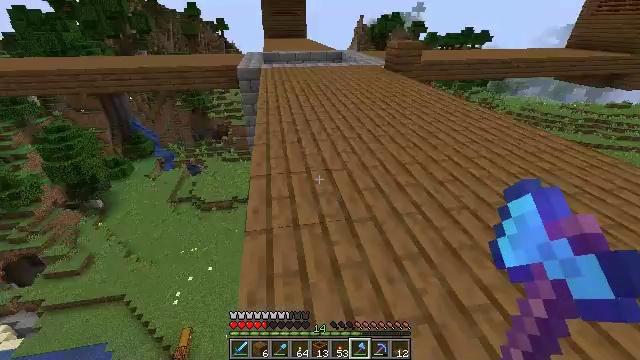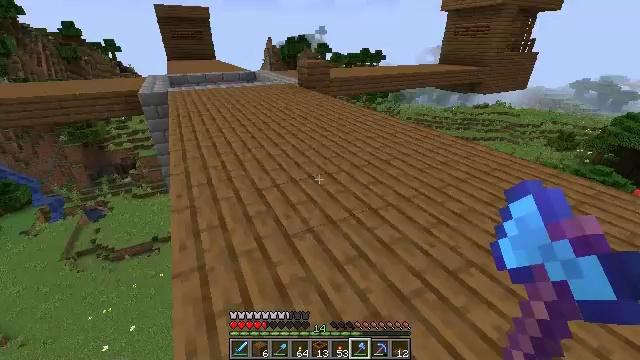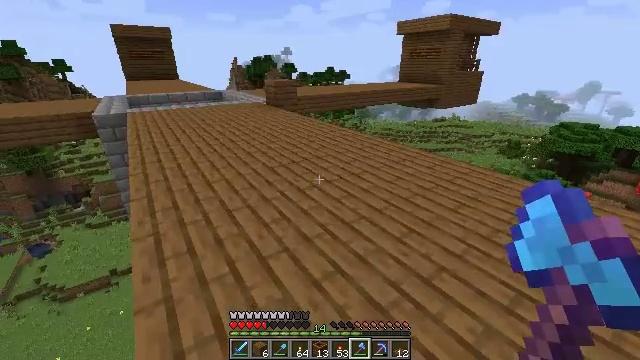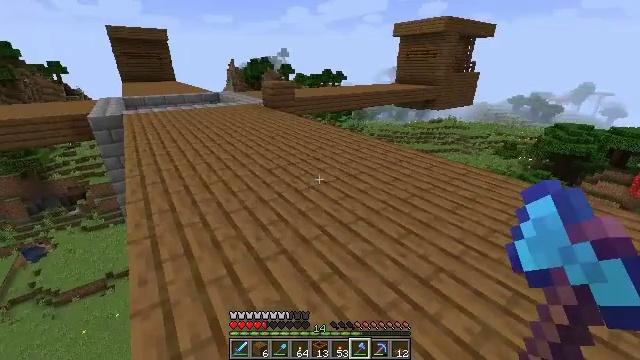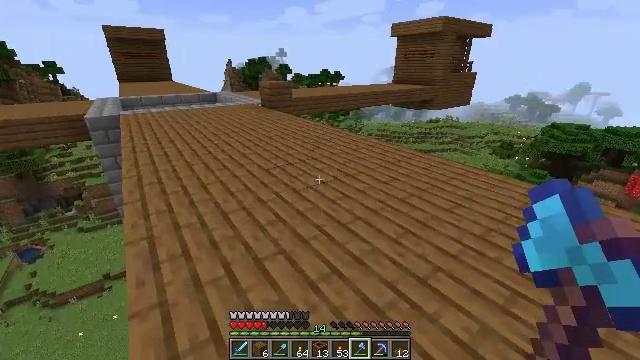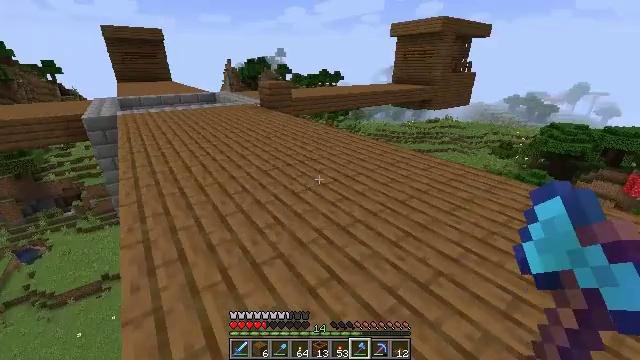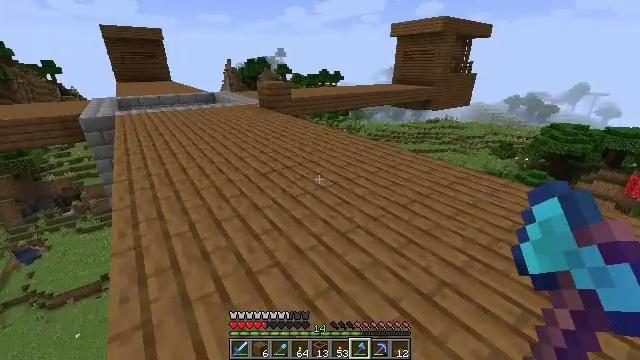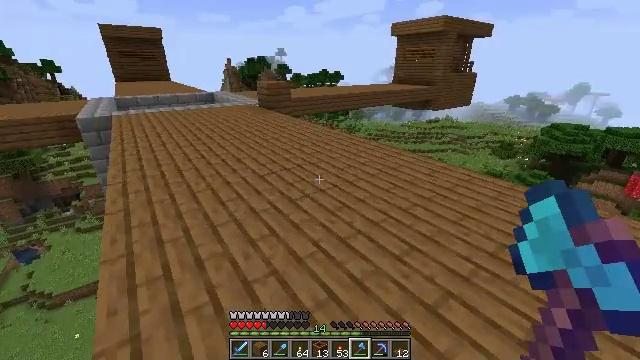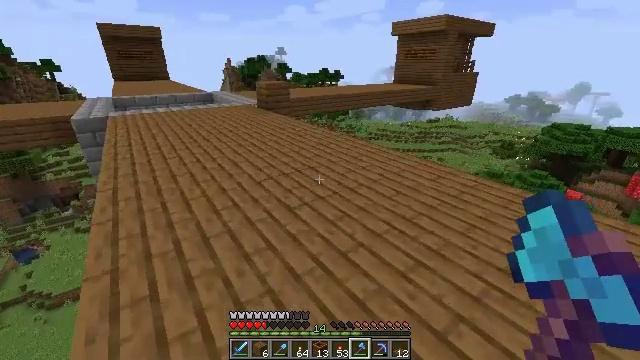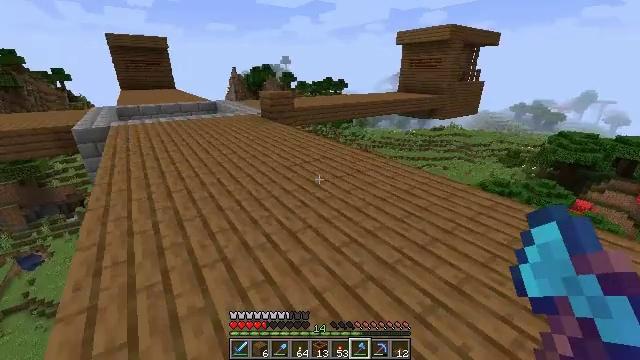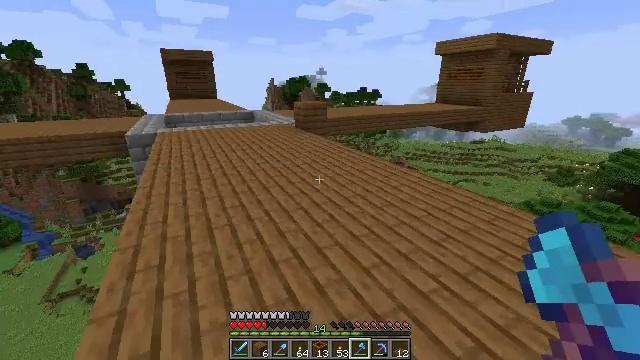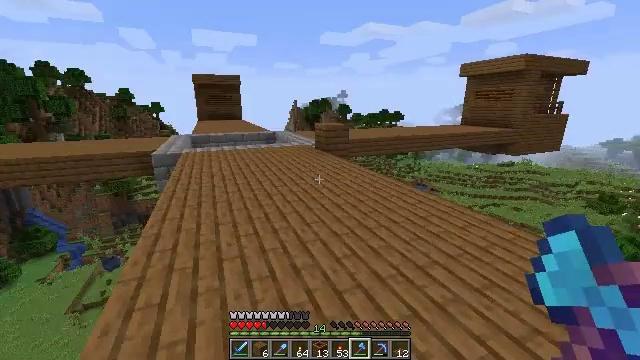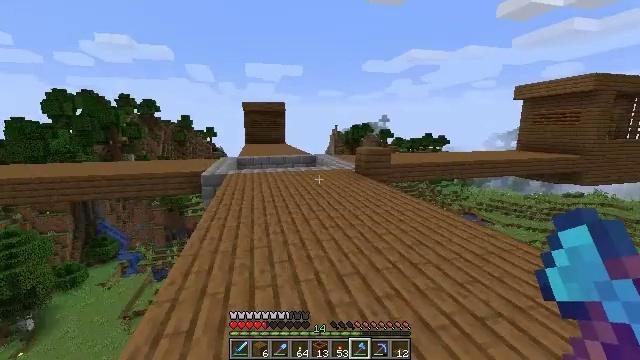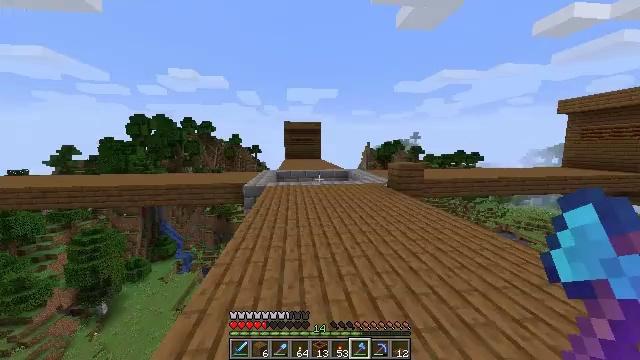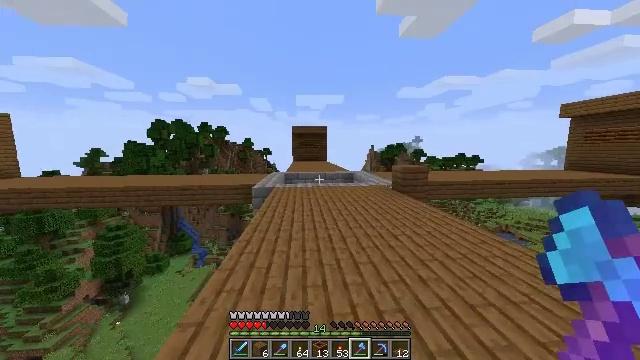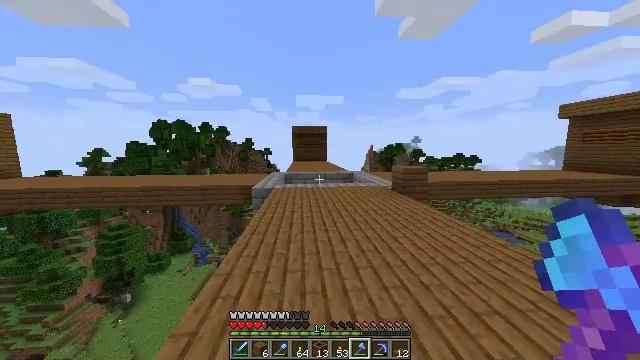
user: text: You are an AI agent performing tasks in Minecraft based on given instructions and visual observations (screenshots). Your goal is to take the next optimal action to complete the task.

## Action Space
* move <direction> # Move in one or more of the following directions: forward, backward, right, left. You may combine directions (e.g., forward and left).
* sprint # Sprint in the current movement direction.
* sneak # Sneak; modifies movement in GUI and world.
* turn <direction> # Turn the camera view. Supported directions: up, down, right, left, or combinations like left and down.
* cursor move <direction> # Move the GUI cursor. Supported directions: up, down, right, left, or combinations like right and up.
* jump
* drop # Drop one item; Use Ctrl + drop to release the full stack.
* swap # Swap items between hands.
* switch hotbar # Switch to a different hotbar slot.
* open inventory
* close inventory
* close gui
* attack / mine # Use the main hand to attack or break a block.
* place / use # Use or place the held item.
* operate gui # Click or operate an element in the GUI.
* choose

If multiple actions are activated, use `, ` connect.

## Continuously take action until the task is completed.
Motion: motion action
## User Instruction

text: Destroy the wheat to collect it.
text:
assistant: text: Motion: turn right and up
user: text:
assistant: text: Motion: turn right and up
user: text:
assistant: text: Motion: no_op
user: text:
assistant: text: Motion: no_op
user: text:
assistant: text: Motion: move forward
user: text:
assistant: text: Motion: move forward
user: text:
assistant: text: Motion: move forward
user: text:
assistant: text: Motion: move forward
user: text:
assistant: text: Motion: move forward, turn up
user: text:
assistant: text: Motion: move forward, turn left and up
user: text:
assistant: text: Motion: move forward, turn left and up
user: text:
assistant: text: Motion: move forward, sprint, turn left and up
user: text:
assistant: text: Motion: move forward, sprint, turn left and up
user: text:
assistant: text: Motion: move forward, sprint, turn left
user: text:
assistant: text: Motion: move forward, sprint
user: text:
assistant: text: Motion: move forward
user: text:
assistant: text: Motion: move forward
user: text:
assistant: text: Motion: move forward, sprint
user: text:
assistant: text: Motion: move forward, sprint
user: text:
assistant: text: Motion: move forward, sprint
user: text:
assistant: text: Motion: move forward
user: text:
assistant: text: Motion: move forward, turn down
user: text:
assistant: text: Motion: move forward, turn down
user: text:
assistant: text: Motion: move forward, sprint
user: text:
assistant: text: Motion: move forward, sprint
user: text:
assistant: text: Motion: move forward
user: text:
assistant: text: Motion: move forward
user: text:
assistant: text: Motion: move forward
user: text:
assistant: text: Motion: move forward, sprint
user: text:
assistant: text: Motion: move forward, sprint